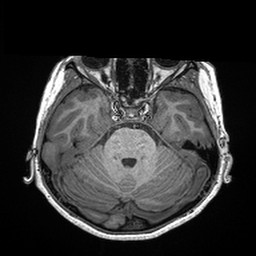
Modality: T1w
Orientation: coronal
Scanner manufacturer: siemens
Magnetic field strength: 3 T
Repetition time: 2.3 s
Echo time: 0.00298 s